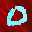
Label: 0